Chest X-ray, PA view. Patient: 46 years old, sex F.
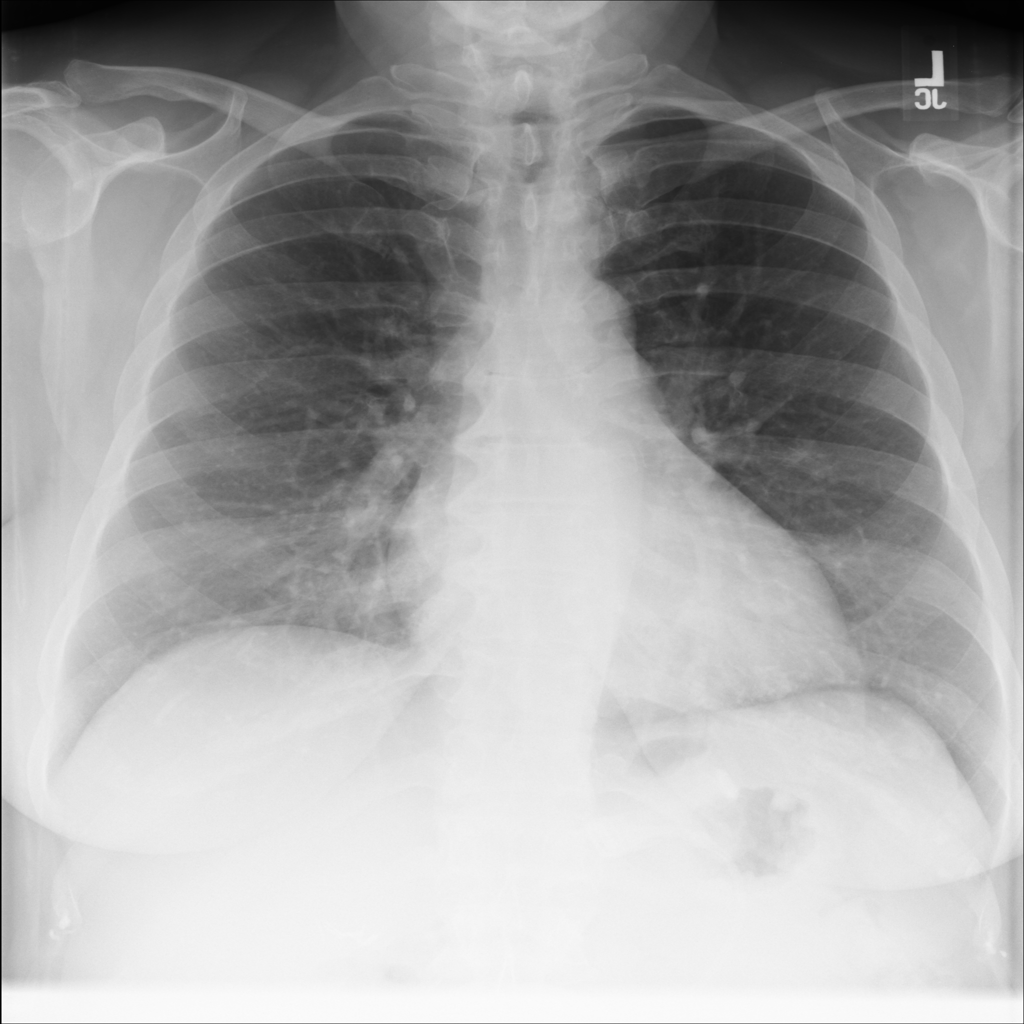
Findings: No Finding